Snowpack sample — Buffalo Mountain, Silverthorne, Colorado, USA (2/22/26, 2:02 PM MST)
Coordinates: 39.622, -106.113
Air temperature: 33 °F
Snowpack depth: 63 cm
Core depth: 50 cm
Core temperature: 26.6 °F
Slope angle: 11°, slope face: 116°
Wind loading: low
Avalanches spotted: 0
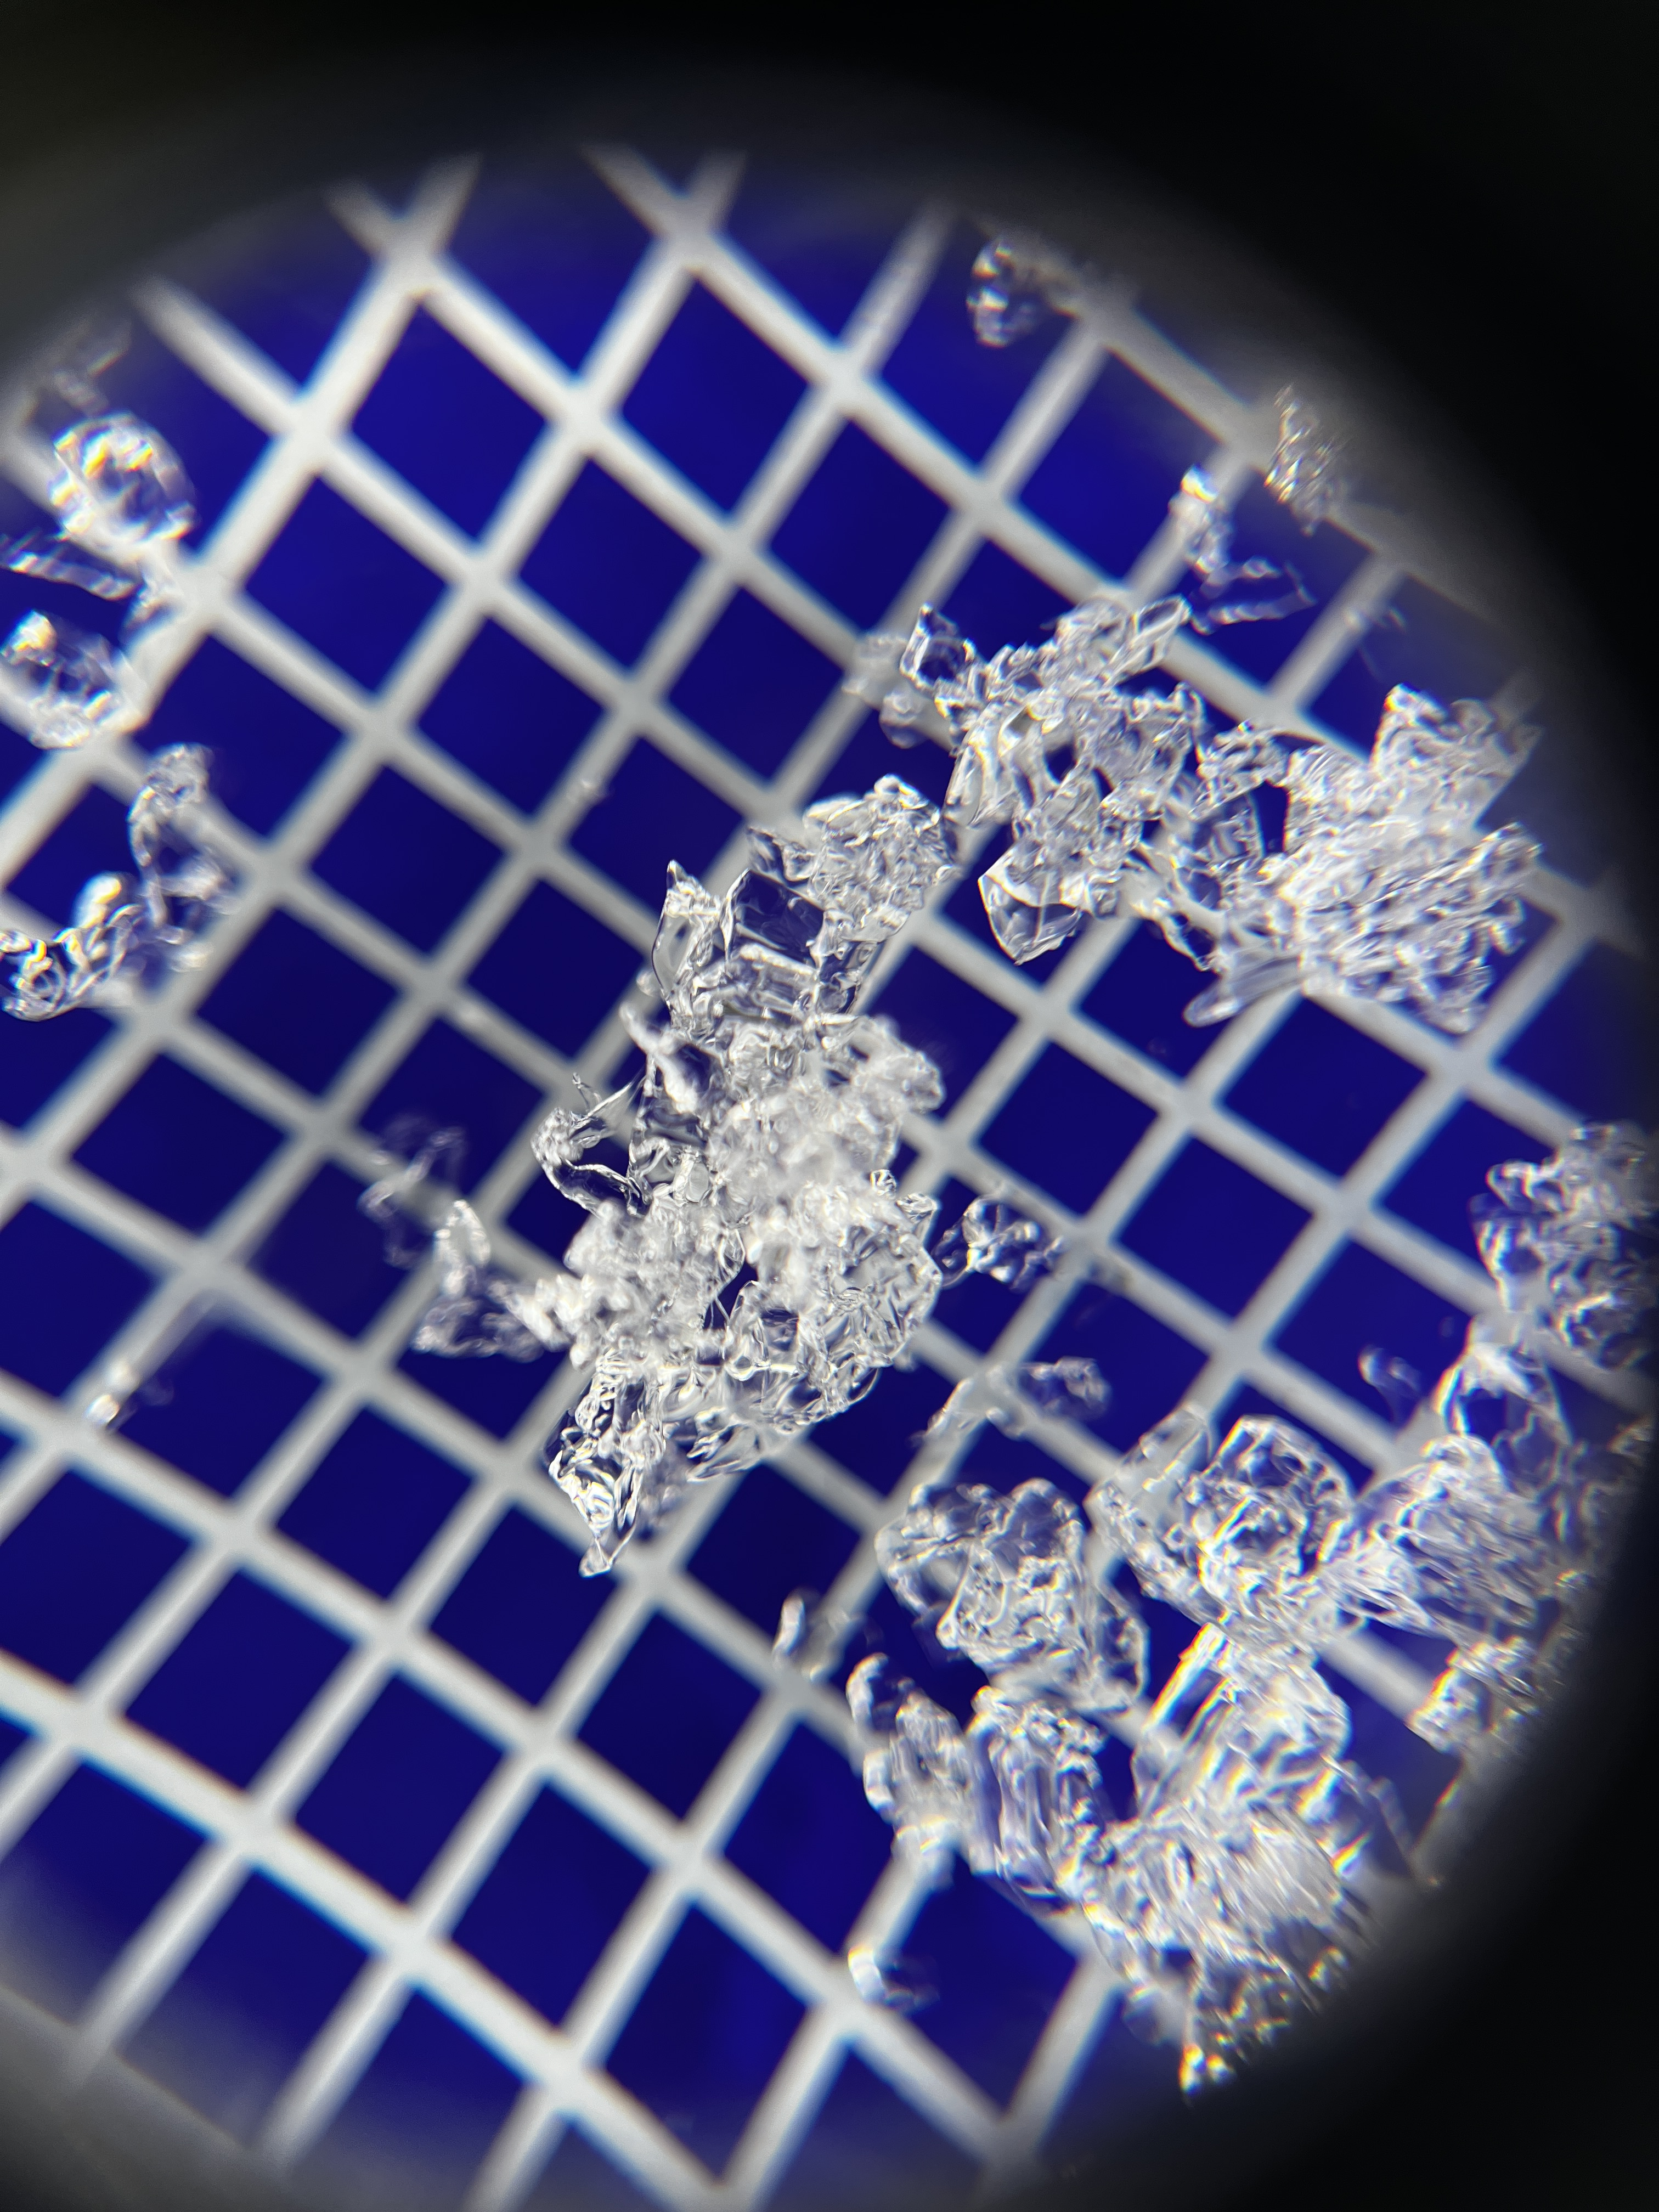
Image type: magnified_profile
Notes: In a firebreak similar to site 1, minimal wind loading with no spotted avalanches (not many faces in view though)